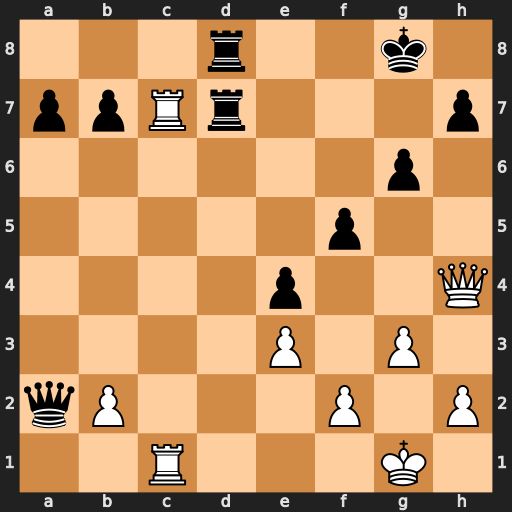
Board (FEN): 3r2k1/ppRr3p/6p1/5p2/4p2Q/4P1P1/qP3P1P/2R3K1
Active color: w
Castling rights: -
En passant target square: -
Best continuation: Rxd7 Rxd7 Qf6